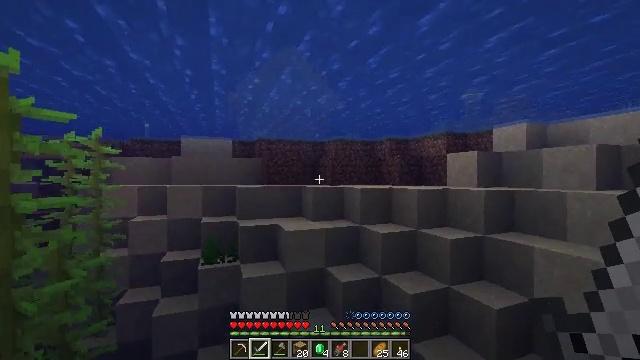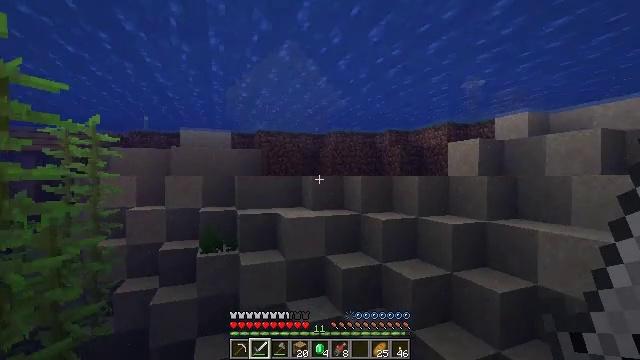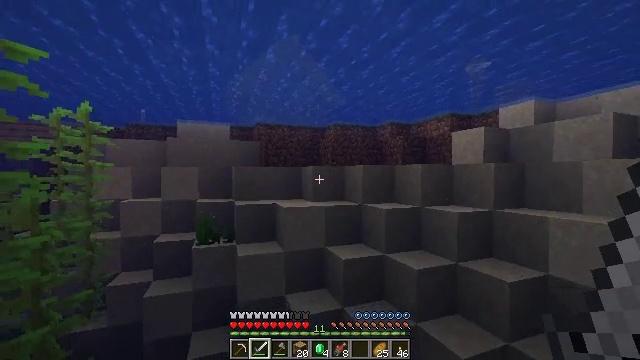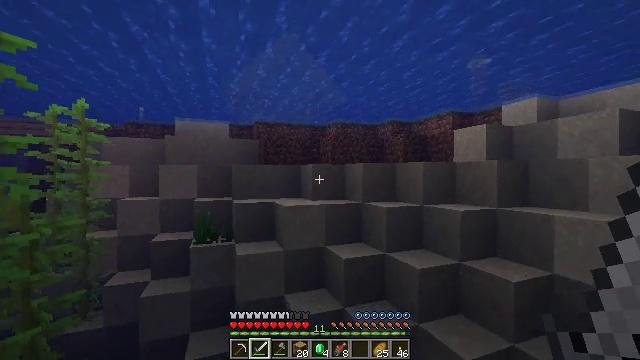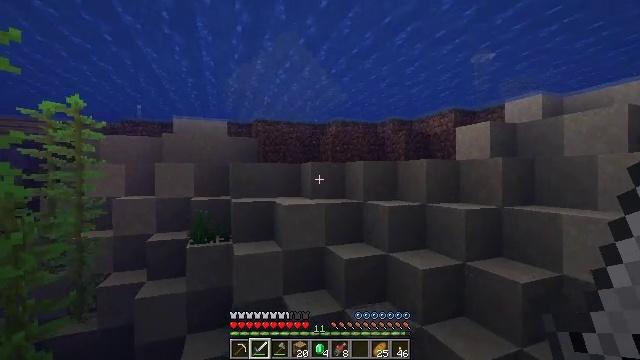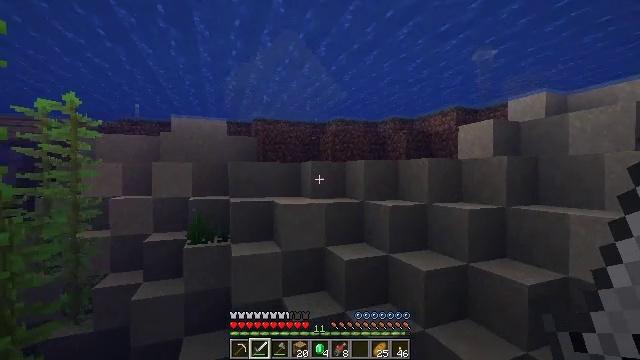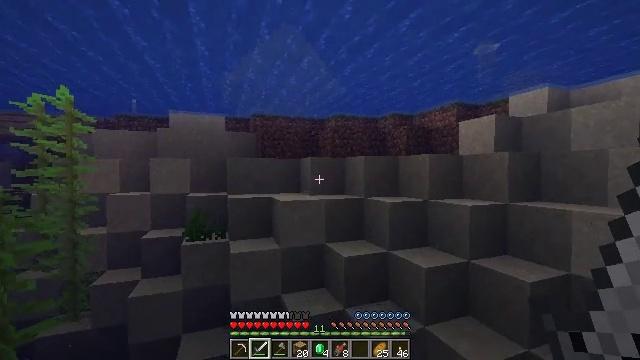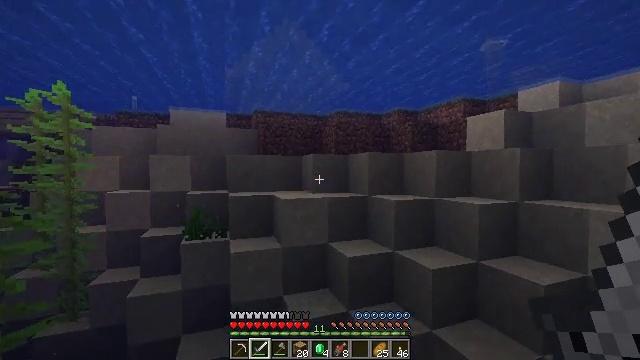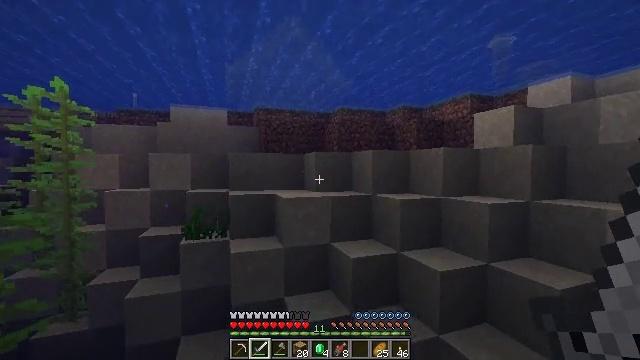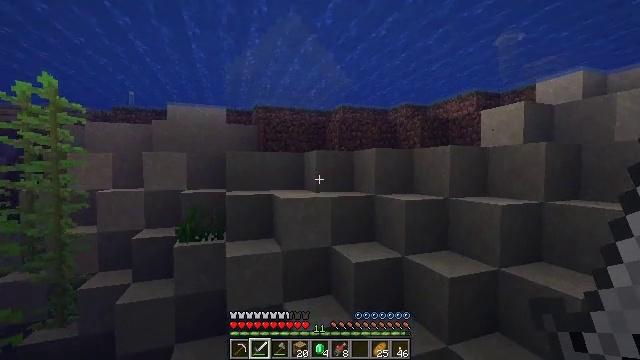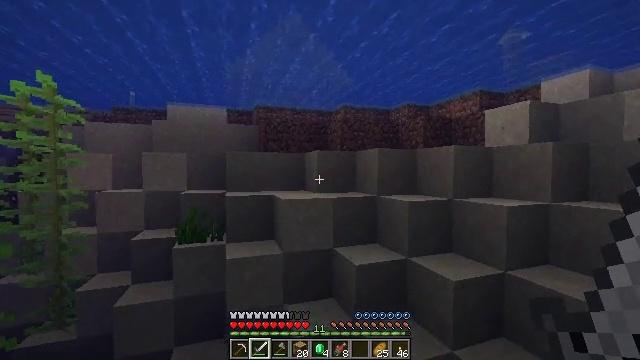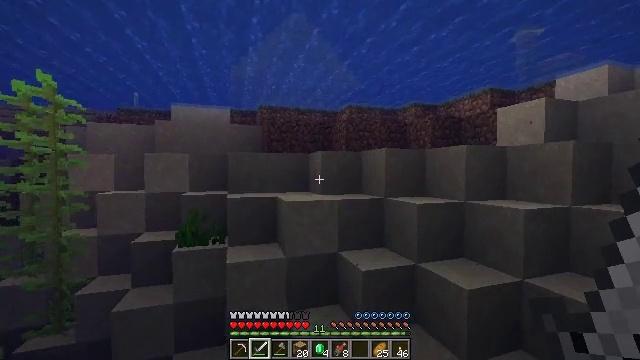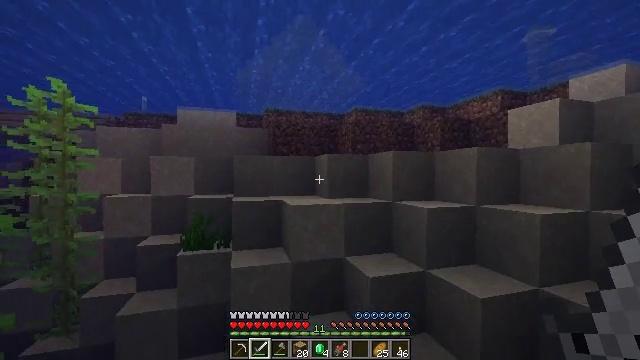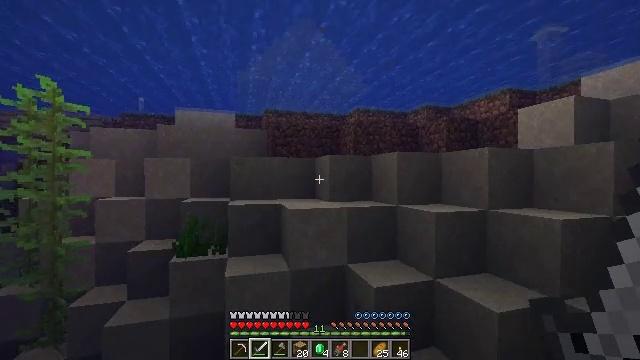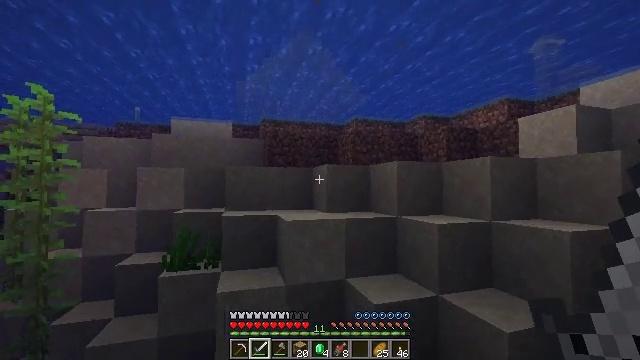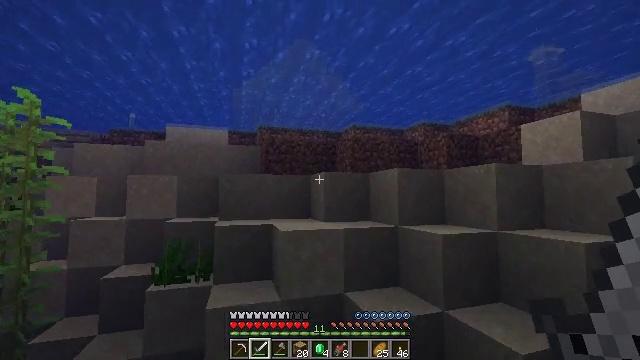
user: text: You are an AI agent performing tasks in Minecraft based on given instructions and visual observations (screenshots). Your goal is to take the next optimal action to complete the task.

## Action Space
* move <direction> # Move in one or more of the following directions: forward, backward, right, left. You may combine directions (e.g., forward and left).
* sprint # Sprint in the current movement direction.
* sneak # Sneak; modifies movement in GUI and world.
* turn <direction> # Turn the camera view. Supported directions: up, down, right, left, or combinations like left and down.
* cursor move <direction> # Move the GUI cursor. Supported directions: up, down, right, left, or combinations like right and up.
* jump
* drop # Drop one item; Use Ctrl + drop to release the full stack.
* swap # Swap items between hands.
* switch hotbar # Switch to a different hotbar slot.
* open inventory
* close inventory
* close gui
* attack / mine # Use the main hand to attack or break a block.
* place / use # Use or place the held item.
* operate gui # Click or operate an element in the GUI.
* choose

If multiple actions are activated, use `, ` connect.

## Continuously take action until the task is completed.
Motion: motion action
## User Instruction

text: Get an iron ingot by cooking iron ore.
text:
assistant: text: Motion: move forward, sprint
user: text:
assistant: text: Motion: move forward, sprint
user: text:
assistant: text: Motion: move forward, sprint
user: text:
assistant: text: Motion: move forward, sprint
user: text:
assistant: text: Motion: move forward, sprint
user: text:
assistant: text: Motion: move forward, sprint
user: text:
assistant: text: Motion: move forward, sprint
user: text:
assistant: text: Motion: move forward, sprint
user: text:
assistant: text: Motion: move forward, sprint
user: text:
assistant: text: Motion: move forward, sprint
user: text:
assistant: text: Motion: move forward, sprint, turn left
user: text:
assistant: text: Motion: move forward, sprint, turn left
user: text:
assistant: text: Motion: move forward, sprint
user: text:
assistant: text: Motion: move forward, sprint, turn up
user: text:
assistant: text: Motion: move forward, sprint, turn up
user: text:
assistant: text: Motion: move forward, sprint
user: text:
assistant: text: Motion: move forward, sprint
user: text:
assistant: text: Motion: move forward, sprint
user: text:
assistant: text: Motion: move forward, sprint, jump
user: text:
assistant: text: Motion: move forward, sprint, jump
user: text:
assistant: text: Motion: move forward, sprint, jump
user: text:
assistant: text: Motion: move forward, sprint, jump
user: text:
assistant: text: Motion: move forward, sprint, jump
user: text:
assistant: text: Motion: move forward, sprint, jump
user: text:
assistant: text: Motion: move forward, sprint, jump
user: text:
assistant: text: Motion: move forward, sprint, jump
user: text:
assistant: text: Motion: move forward, sprint
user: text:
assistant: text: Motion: move forward, sprint
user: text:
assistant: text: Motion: move forward, sprint
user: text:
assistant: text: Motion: move forward, sprint